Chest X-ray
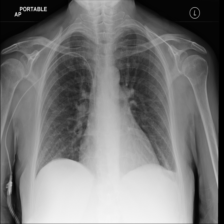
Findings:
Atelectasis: positive
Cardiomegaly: negative
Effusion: negative
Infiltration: positive
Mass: negative
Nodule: positive
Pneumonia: negative
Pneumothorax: negative
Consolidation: negative
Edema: negative
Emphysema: negative
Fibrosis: negative
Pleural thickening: negative
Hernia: negative